高一 · 代数
(2020 $\cdot$长沙模拟) 阅读程序框图, 如果输出的函数值在区间 $\left[\frac{1}{4}, \frac{1}{2}\right]$ 内, 则输入的实数 $x$ 的取值范围是 ( )

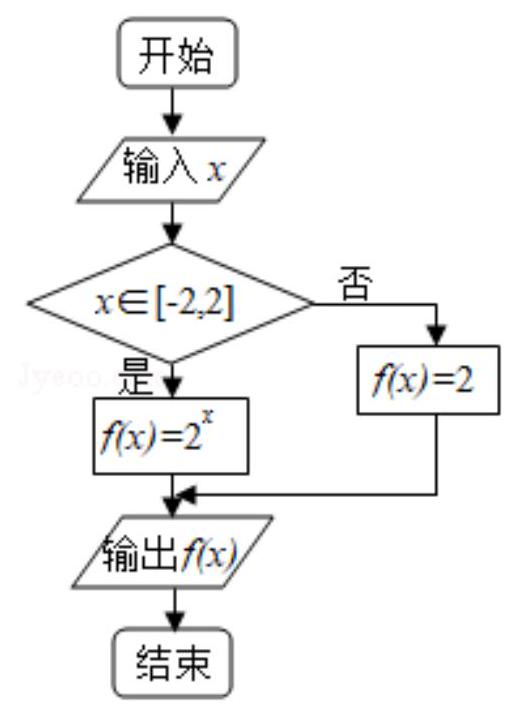
A. $(-\infty,-2]$
B. $[-2,-1]$
C. $[-1,2]$
D. $[2,+\infty)$
答案: B
解析: 解：分析程序中各变量、各语句的作用

再根据流程图所示的顺序, 可知:

该程序的作用是计算分段函数 $f(x)=\left\{\begin{array}{l}2^{x}, x \in[-2,2] \\ 2, x \in(-\infty,-2) \cup(2,+\infty)\end{array}\right.$ 的函数值.

又 $\because$ 输出的函数值在区间 $\left[\frac{1}{4}, \frac{1}{2}\right]$ 内,

$\therefore x \in[-2,-1]$

故选: B.